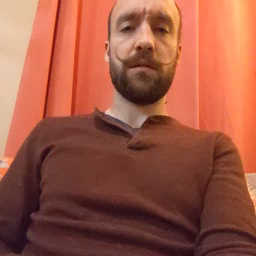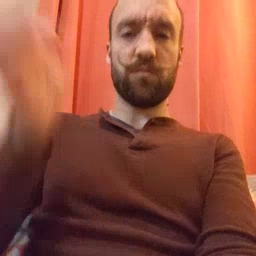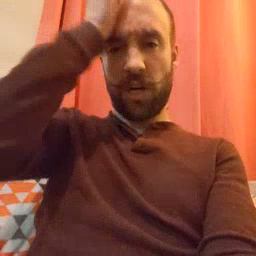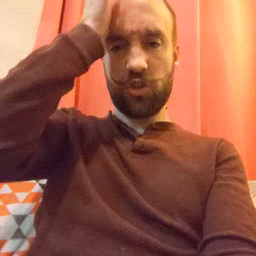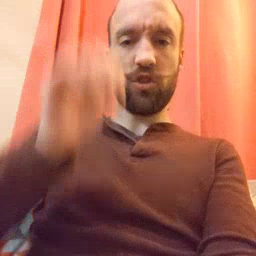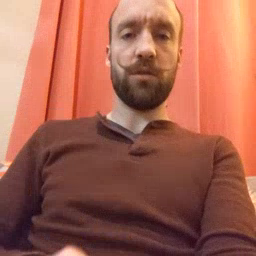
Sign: garbage